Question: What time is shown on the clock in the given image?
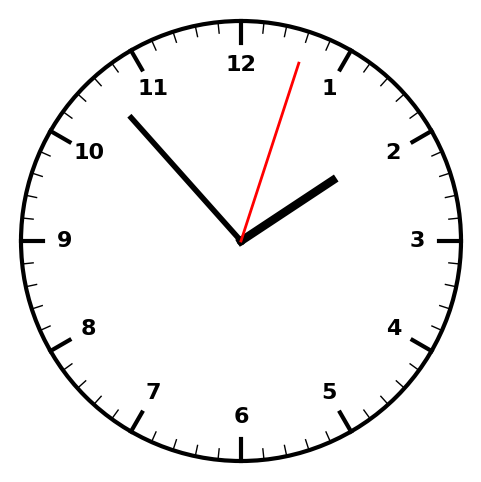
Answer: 01:53:03